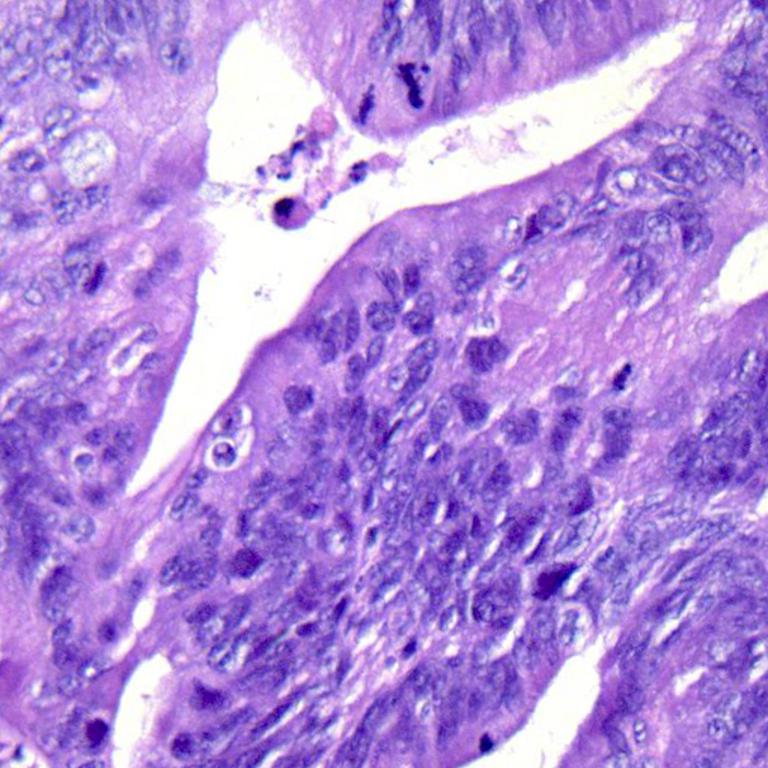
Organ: colon
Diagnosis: adenocarcinomas